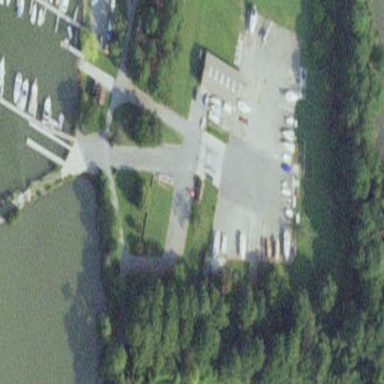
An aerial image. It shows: Boat storage area.